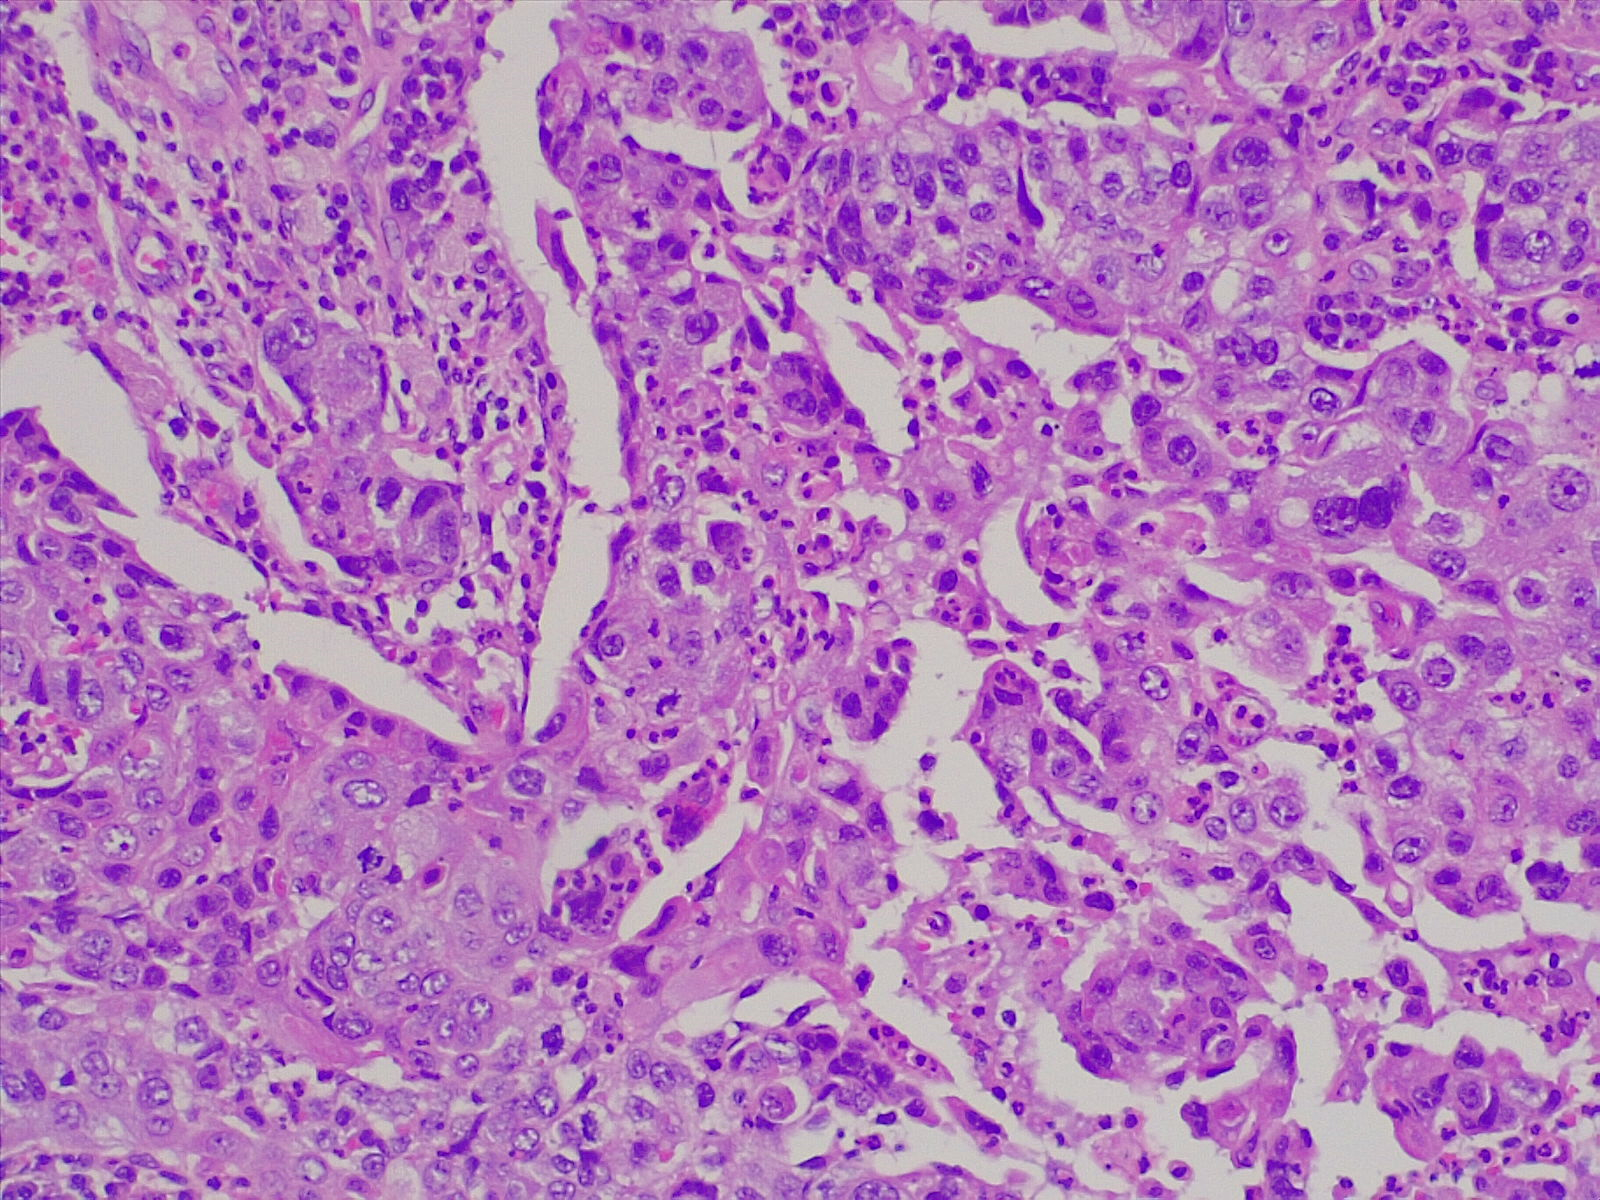
Label: lung squamous cell carcinoma, poorly differentiated